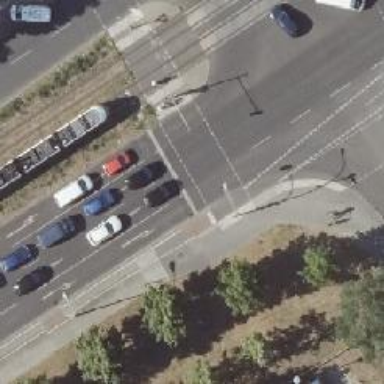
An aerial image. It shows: Road crossing with traffic signals.